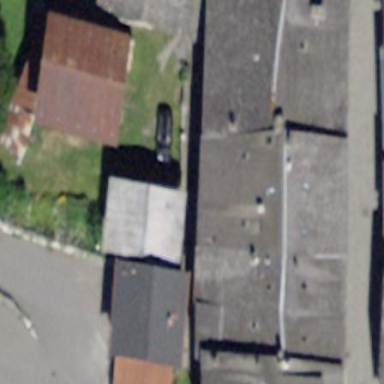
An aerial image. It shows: Terrace building.